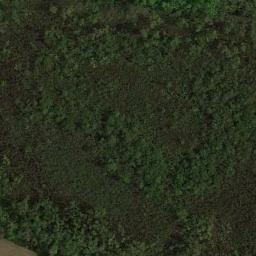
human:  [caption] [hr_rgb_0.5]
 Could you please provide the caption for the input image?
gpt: There are some trees on the meadow .

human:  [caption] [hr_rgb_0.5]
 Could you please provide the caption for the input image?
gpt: The meadow is dense but uneven .

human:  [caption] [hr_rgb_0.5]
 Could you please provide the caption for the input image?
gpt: This meadow has dense grasses and lots of trees .

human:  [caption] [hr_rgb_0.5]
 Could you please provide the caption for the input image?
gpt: There is a tree in the grass .

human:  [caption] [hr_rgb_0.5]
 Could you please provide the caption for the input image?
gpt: There are many green bushes on the green meadow .